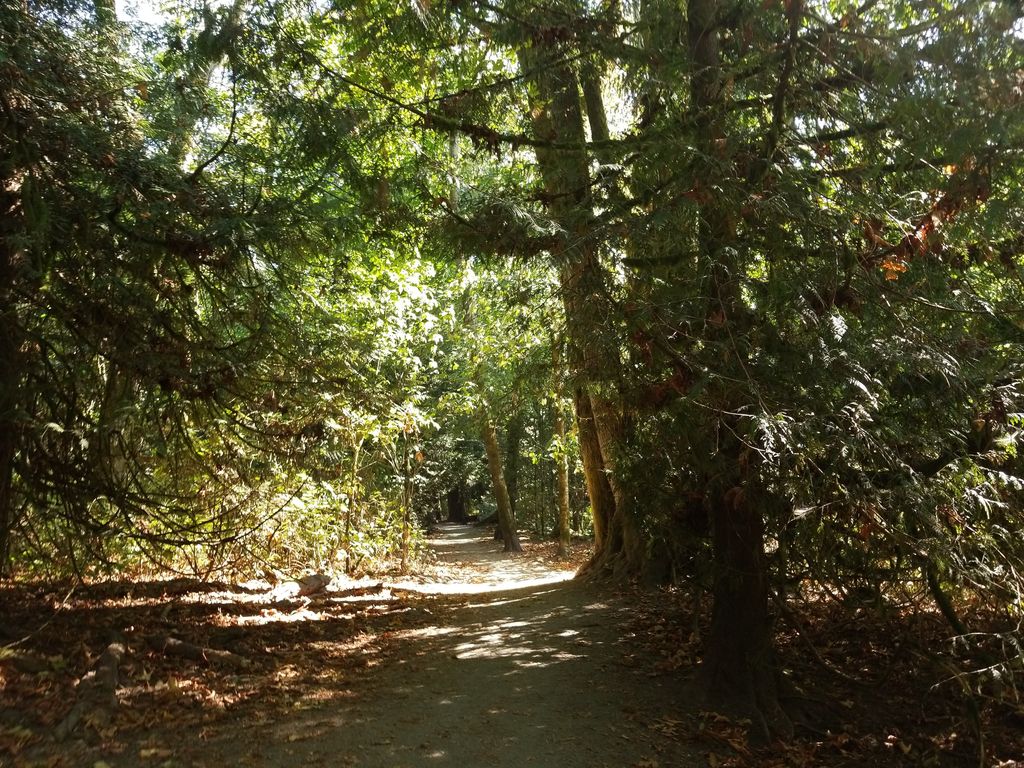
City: vancouver